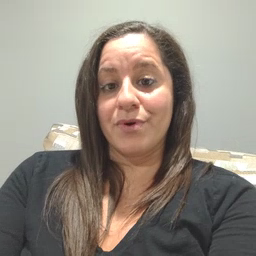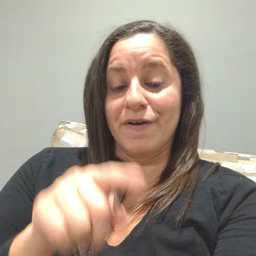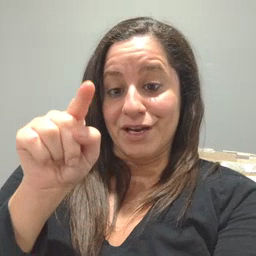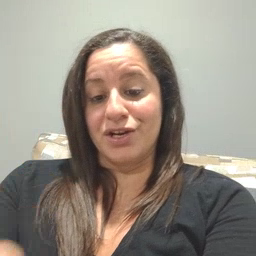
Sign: finger